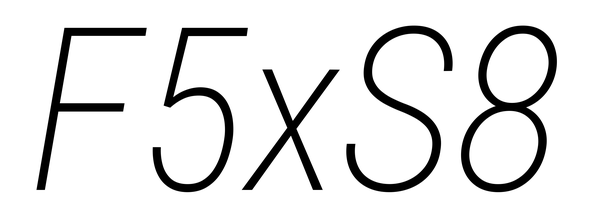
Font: Roboto-Italic_Condensed_ExtraLight_Italic